Question: one can only understand this question if they might have used windows phone.In the default music player that nokia provides or any other music player on windows 8 phone...when the main screen pops up ,the view looks something similar to the view in android with fragments attached in a view pager,but its a bit different.Upon scrolling between pages, the objects seem to be floating.Thats maybe because the view has three layers.
One is the main layer where the content is displayed
the other is the background
and the third is where the title is written.
the objects in windows music player app move(in horizontal direction) with different velocities(and also different distances). The layer containing the title moves a bit slower,the background a little faster and text, the fastest. I mean if one swaps between views,the text is swapped completely,background is swapped say by 1/3 and the title is swapped say by 1/5.
anyone knows how i can achieve this kind of view??
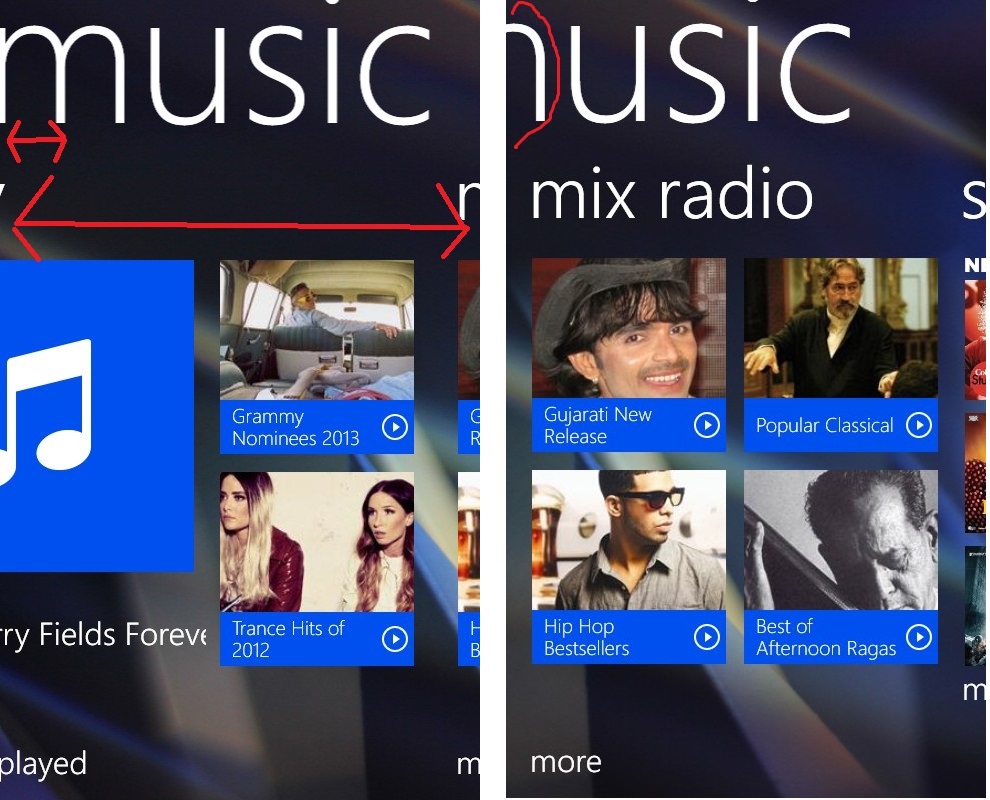
Answer: Place an 'ImageView' behind 'ViewPager' and use the same technique used by this guy: <URL>